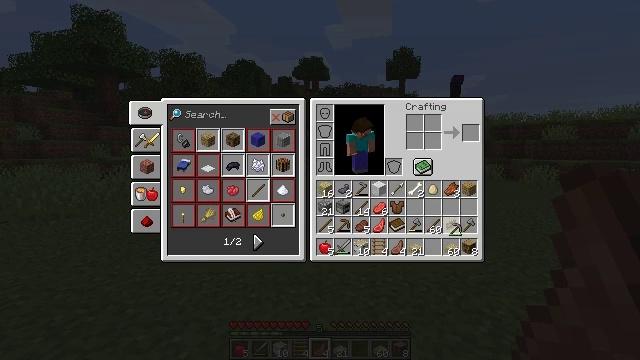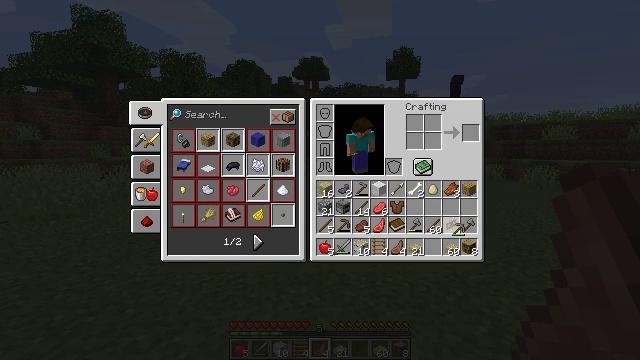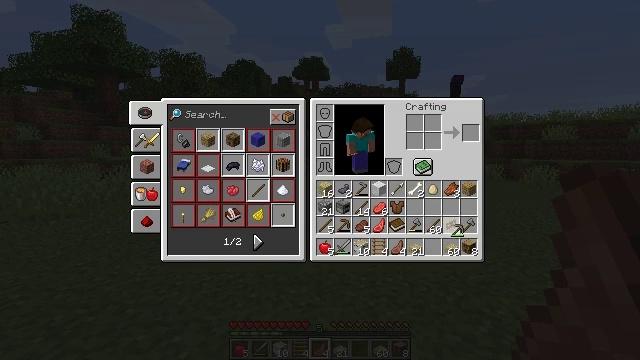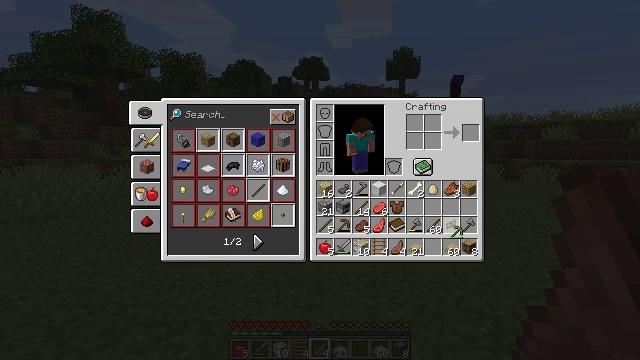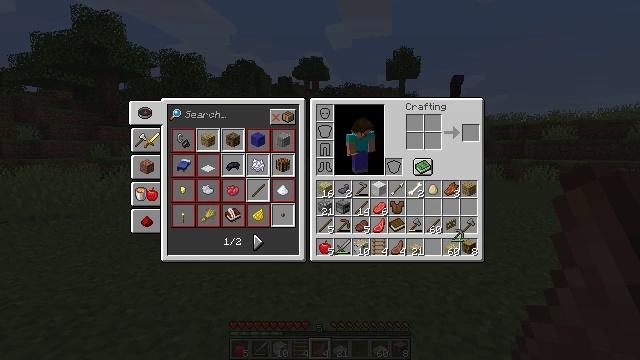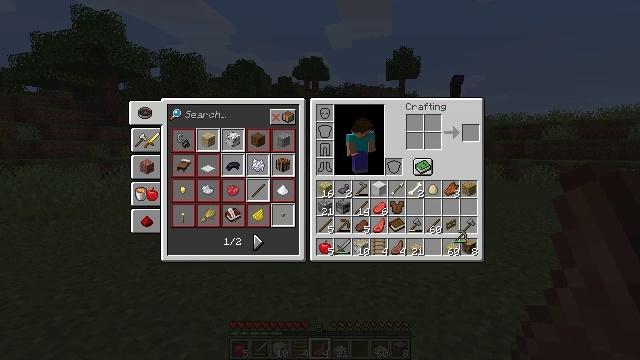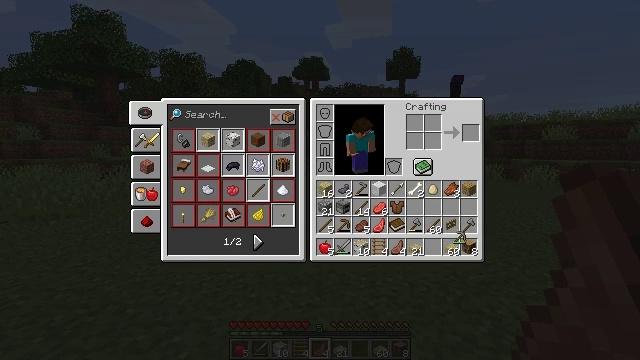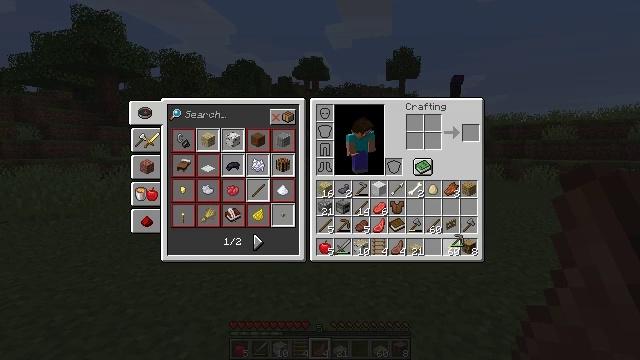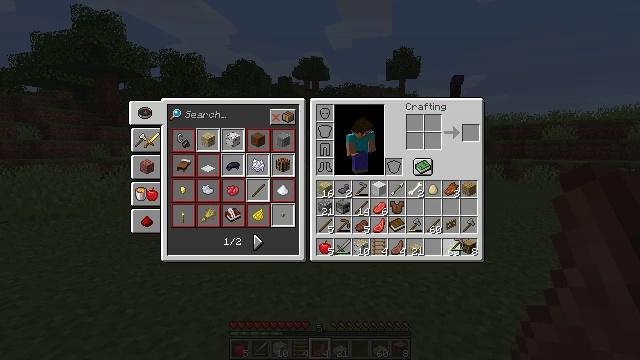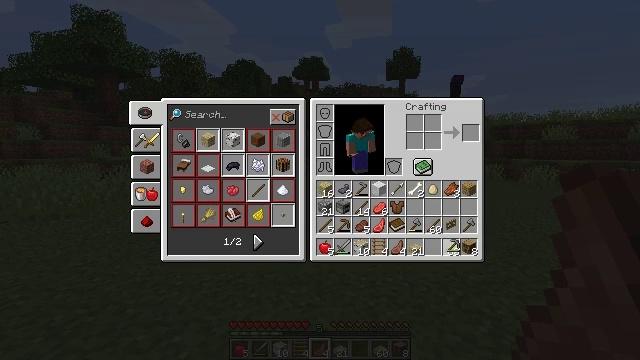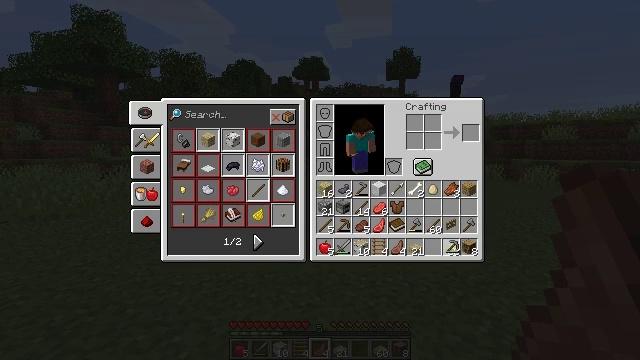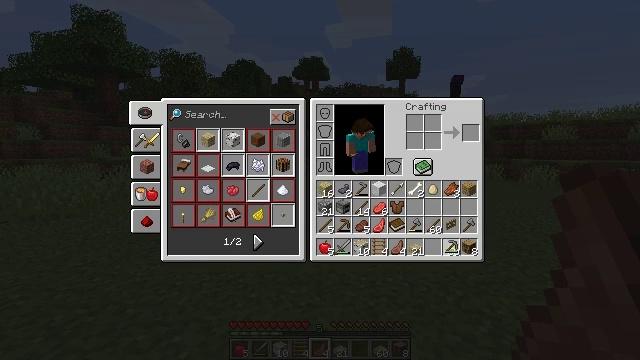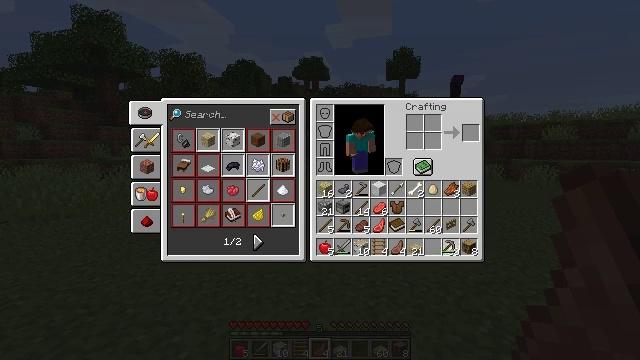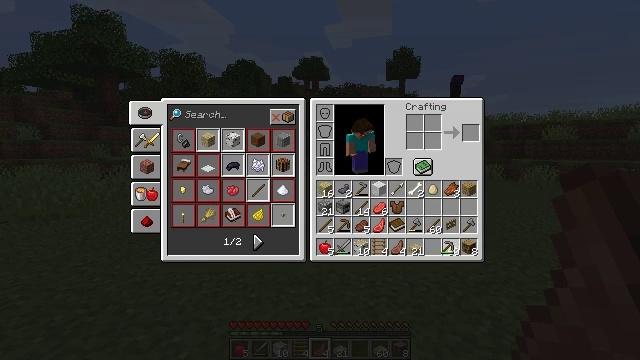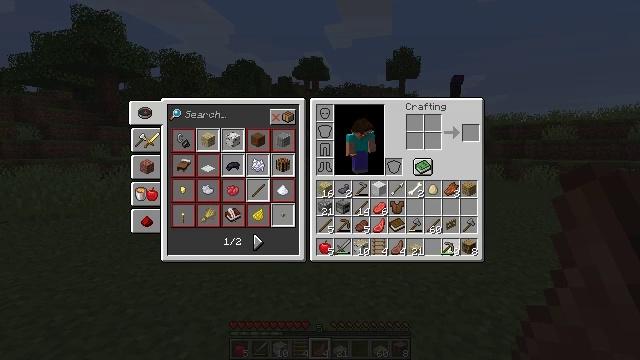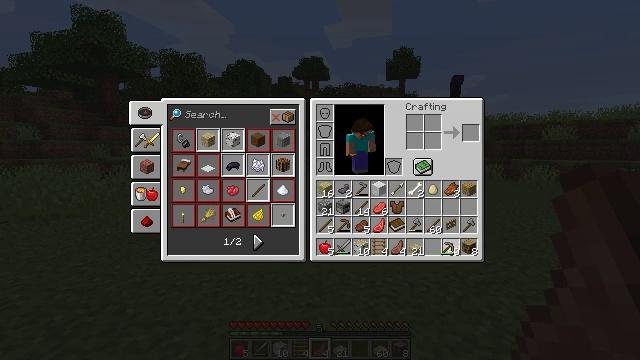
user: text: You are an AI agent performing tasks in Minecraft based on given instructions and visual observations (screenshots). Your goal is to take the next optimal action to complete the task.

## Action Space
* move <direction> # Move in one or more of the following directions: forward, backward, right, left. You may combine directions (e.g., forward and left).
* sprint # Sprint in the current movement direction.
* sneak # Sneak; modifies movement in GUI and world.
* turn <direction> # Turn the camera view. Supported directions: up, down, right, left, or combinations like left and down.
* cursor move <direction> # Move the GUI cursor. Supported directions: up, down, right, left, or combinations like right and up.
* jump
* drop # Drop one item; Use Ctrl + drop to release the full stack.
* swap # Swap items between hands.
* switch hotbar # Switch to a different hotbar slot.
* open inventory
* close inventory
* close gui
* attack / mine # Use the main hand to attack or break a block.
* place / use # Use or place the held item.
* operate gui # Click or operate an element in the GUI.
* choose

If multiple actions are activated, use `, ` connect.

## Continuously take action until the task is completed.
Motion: motion action
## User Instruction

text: Use birch planks to craft a birch door.
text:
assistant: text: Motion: no_op
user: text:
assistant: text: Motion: no_op
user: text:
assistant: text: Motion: no_op
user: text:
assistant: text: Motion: no_op
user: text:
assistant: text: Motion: no_op
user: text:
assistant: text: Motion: no_op
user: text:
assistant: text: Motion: no_op
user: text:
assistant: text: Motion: no_op
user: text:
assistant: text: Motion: no_op
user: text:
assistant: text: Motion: no_op
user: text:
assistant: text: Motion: no_op
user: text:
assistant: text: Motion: no_op
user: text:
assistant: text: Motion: no_op
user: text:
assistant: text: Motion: no_op
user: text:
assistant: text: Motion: no_op
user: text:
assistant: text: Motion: no_op
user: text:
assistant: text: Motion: no_op
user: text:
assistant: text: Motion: no_op
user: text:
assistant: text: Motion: no_op
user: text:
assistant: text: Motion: no_op
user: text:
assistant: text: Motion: no_op
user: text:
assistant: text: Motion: no_op
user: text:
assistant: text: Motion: no_op
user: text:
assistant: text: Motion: no_op
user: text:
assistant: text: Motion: no_op
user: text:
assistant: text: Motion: no_op
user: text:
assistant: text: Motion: no_op
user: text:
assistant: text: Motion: no_op
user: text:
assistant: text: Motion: no_op
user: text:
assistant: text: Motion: no_op